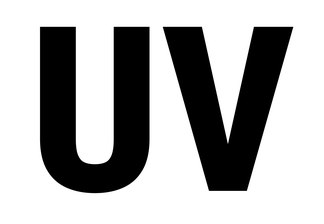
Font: Roboto_Condensed_ExtraBold